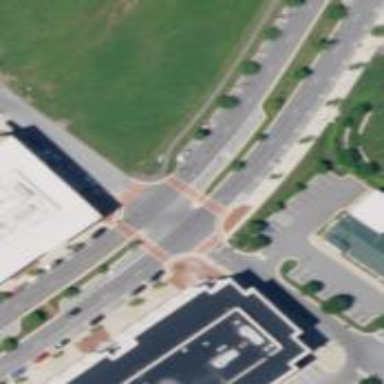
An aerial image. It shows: Marked crossing on footway.